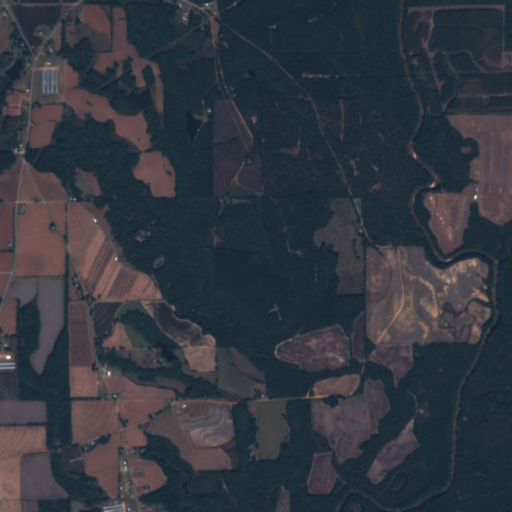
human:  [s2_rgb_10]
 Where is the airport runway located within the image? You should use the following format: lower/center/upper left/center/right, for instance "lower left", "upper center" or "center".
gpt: The airport runway is located in the upper right of the image.
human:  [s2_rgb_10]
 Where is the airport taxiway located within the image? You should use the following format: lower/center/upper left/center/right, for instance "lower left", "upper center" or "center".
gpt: The airport taxiway is located in the center right of the image.
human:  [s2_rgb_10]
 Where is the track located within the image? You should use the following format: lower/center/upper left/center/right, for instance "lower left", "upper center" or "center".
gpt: There is no track in the image.